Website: bh-photo
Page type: address-validator
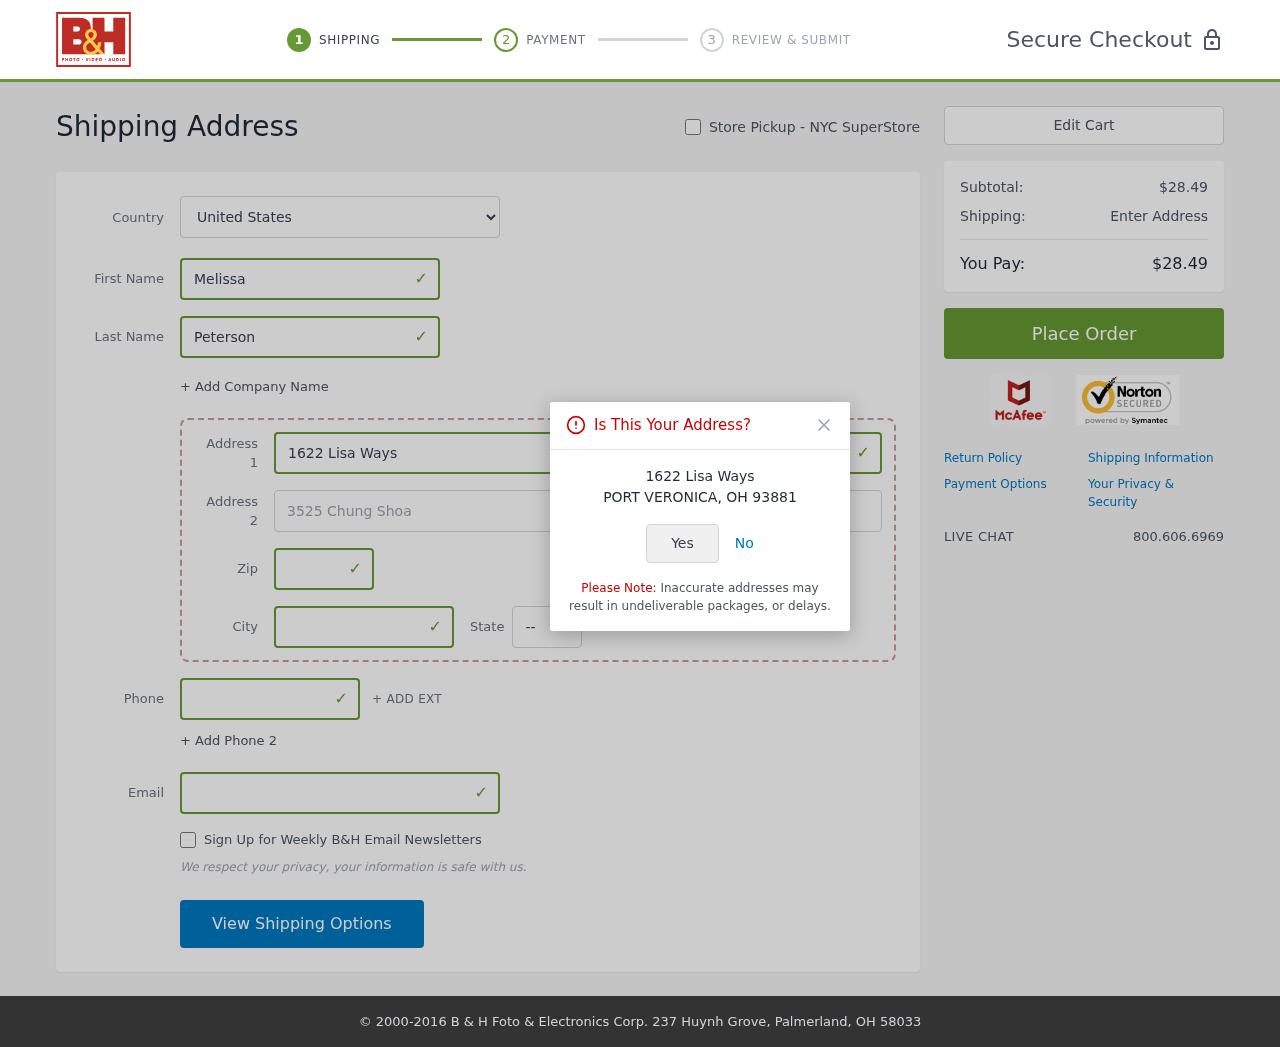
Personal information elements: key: PII_CITY
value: Port Veronica
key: PII_COUNTRY
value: United States
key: PII_EMAIL
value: mpeterson@gmail.com
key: PII_FIRSTNAME
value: Melissa
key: PII_LASTNAME
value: Peterson
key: PII_PHONE
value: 8286603207
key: PII_POSTCODE
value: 93881
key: PII_STATE_ABBR
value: OH
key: PII_STREET
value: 1622 Lisa Ways
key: PII_STREET2
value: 3525 Chung Shoal Apt. 224
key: PII_CITY_CONFIRM
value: PORT VERONICA
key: PII_POSTCODE_FULL
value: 93881
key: PII_POSTCODE_NUMERIC
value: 93881
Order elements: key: ORDER_SUBTOTAL
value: $28.49
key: ORDER_TOTAL
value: $28.49